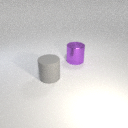
large gray rubber cylinder to the left of large purple metal cylinder